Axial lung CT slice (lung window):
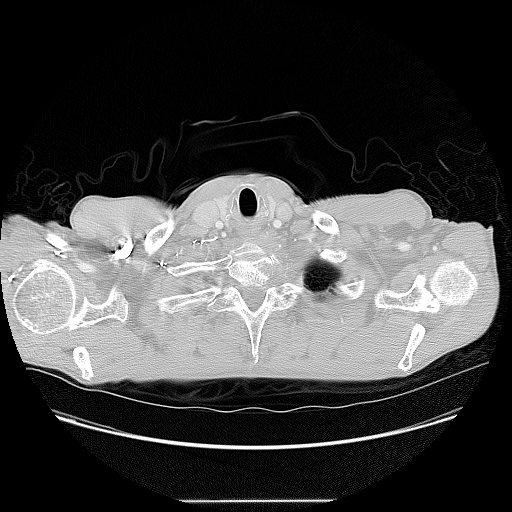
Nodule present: no